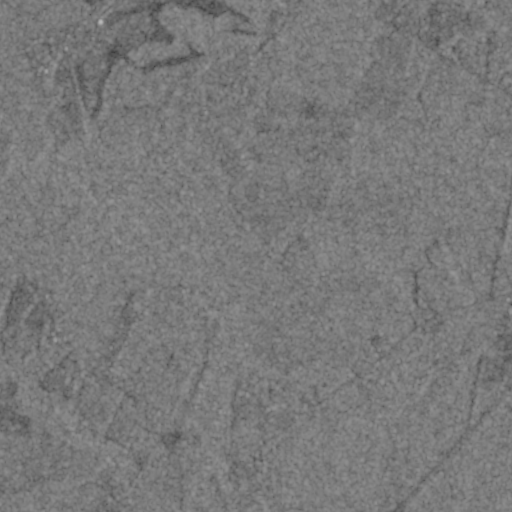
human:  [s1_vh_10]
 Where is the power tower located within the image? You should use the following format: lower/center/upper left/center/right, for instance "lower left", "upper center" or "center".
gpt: The power tower is located in the lower right of the image.
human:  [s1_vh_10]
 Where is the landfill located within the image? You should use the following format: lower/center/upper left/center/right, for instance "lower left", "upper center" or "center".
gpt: There is no landfill in the image.

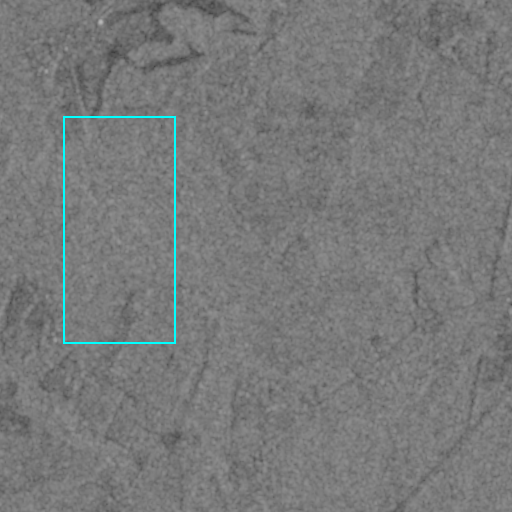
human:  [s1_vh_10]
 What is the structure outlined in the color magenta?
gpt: There is no magenta outline.
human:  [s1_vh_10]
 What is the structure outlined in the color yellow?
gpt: There is no structure outlined in yellow.